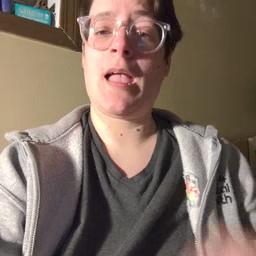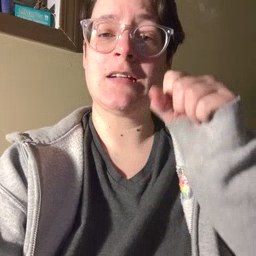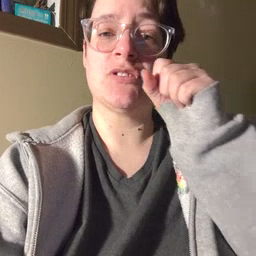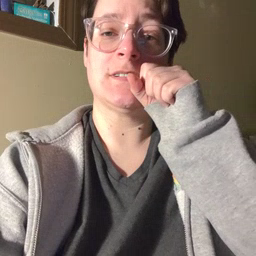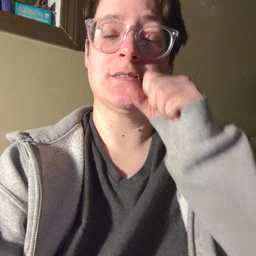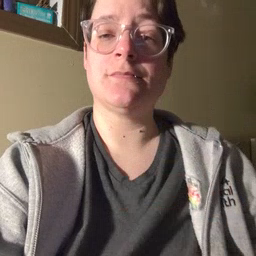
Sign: carrot